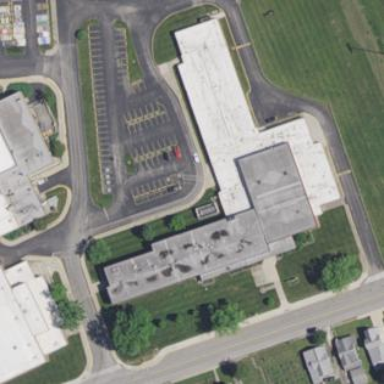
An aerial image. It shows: School building or complex.